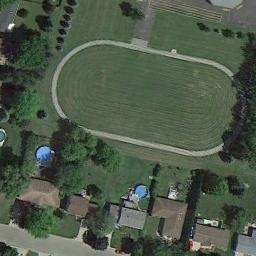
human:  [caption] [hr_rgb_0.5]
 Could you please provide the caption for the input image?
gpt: The track and field is built on the lawn, A road away from the residential area, And there is a lot of vegetation around it .

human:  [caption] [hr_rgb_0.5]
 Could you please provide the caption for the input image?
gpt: Numerous buildings are near the ground track field .

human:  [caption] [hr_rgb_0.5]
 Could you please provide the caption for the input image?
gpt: There is a track with a red track on the right .

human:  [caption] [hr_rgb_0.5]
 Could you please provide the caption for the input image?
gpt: The ground track field is on a lawn and some houses arranged neatly are next to the ground track field .

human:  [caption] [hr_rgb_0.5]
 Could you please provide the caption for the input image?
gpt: There are some trees and buildings beside the ground track field with a white track .